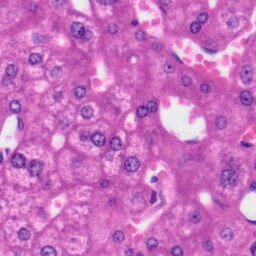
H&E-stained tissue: Liver